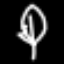
Label: leaf